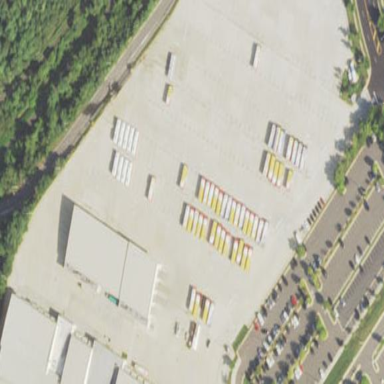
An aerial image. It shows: Industrial bus depot.